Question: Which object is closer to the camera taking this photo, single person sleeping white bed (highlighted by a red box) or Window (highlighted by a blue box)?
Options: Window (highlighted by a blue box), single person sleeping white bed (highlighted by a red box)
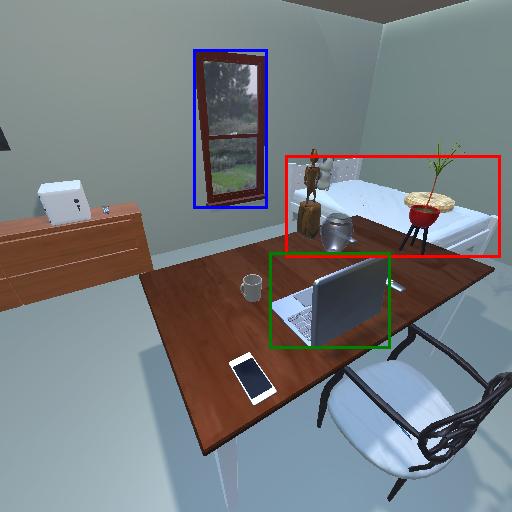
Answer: Window (highlighted by a blue box)